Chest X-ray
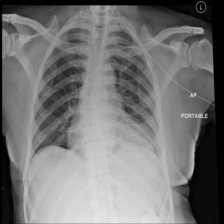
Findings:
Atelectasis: negative
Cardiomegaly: negative
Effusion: negative
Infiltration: negative
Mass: negative
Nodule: negative
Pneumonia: negative
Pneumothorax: negative
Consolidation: negative
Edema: negative
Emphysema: negative
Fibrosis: negative
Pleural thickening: negative
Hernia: negative